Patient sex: M
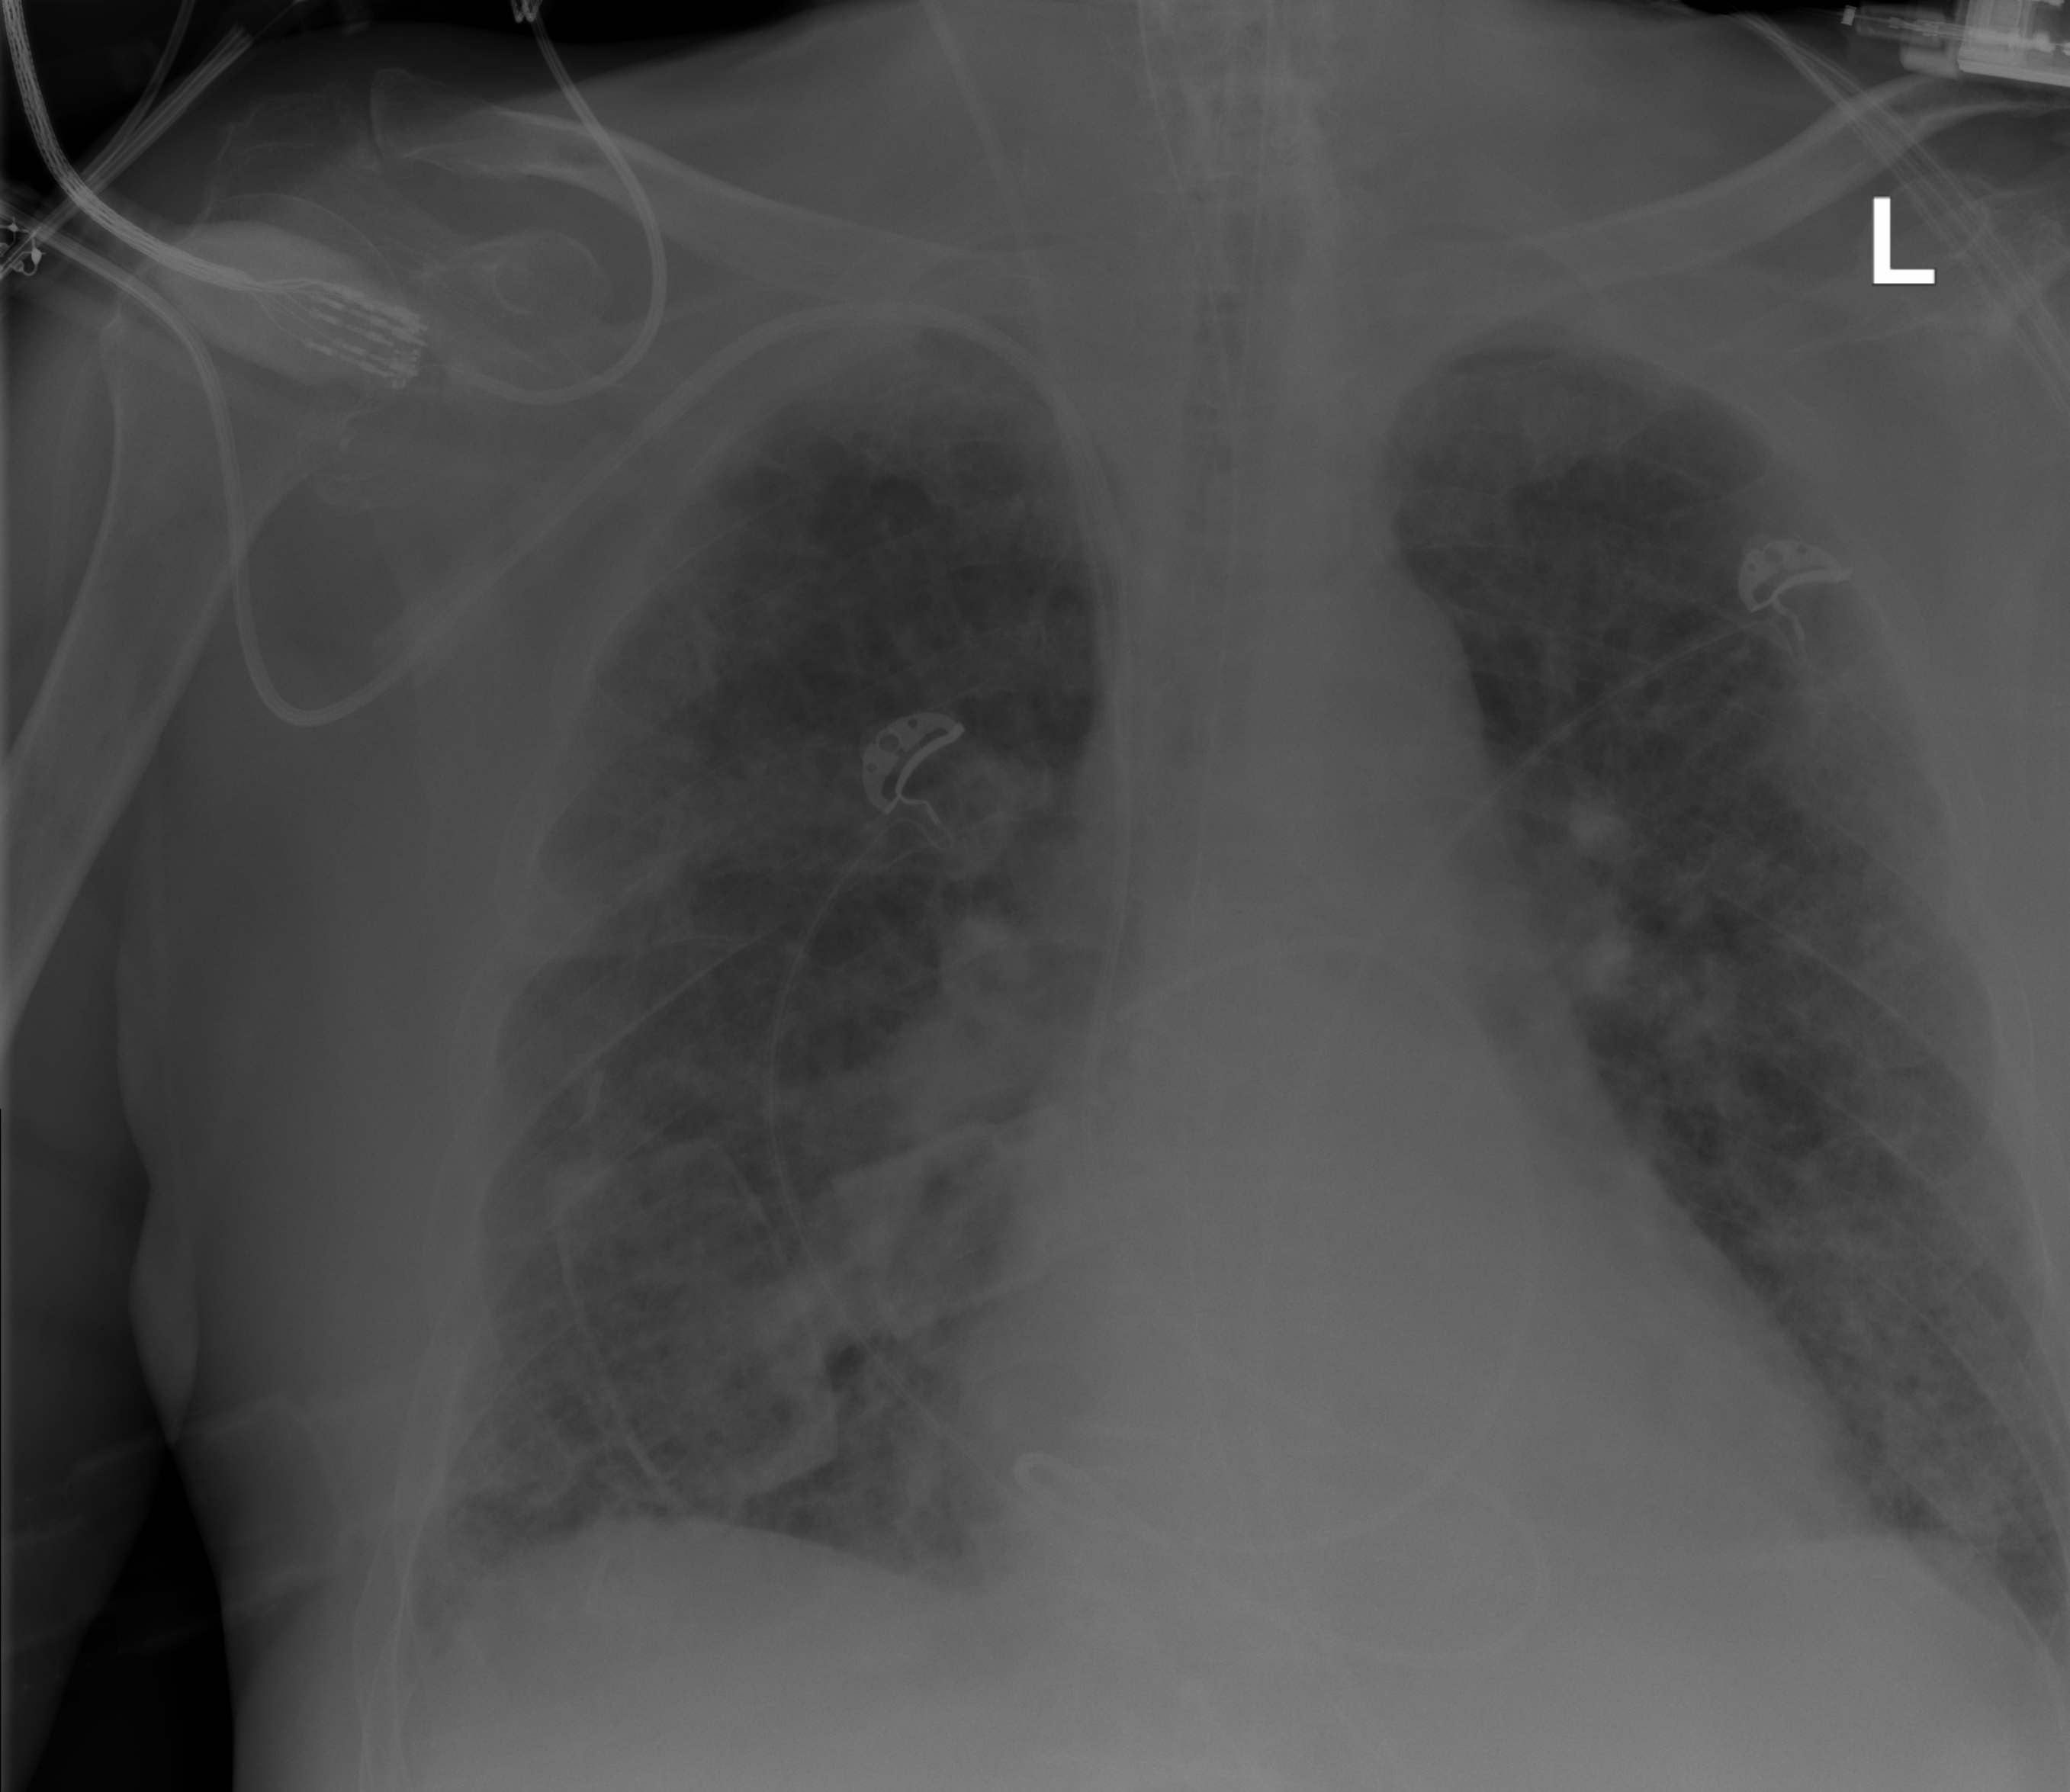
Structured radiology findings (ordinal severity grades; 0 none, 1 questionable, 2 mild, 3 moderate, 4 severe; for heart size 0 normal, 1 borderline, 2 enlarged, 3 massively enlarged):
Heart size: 0
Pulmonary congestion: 0
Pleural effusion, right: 0
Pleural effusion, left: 0
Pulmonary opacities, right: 2
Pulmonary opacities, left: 2
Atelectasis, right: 2
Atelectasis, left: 2